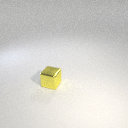
small yellow metal cube